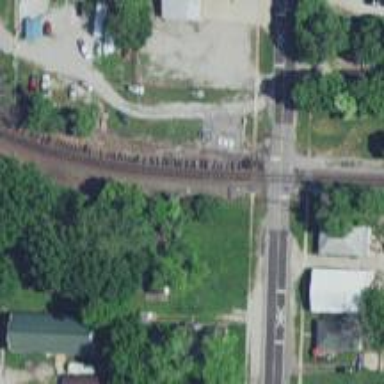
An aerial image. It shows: Crossing for the railway.